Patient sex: M
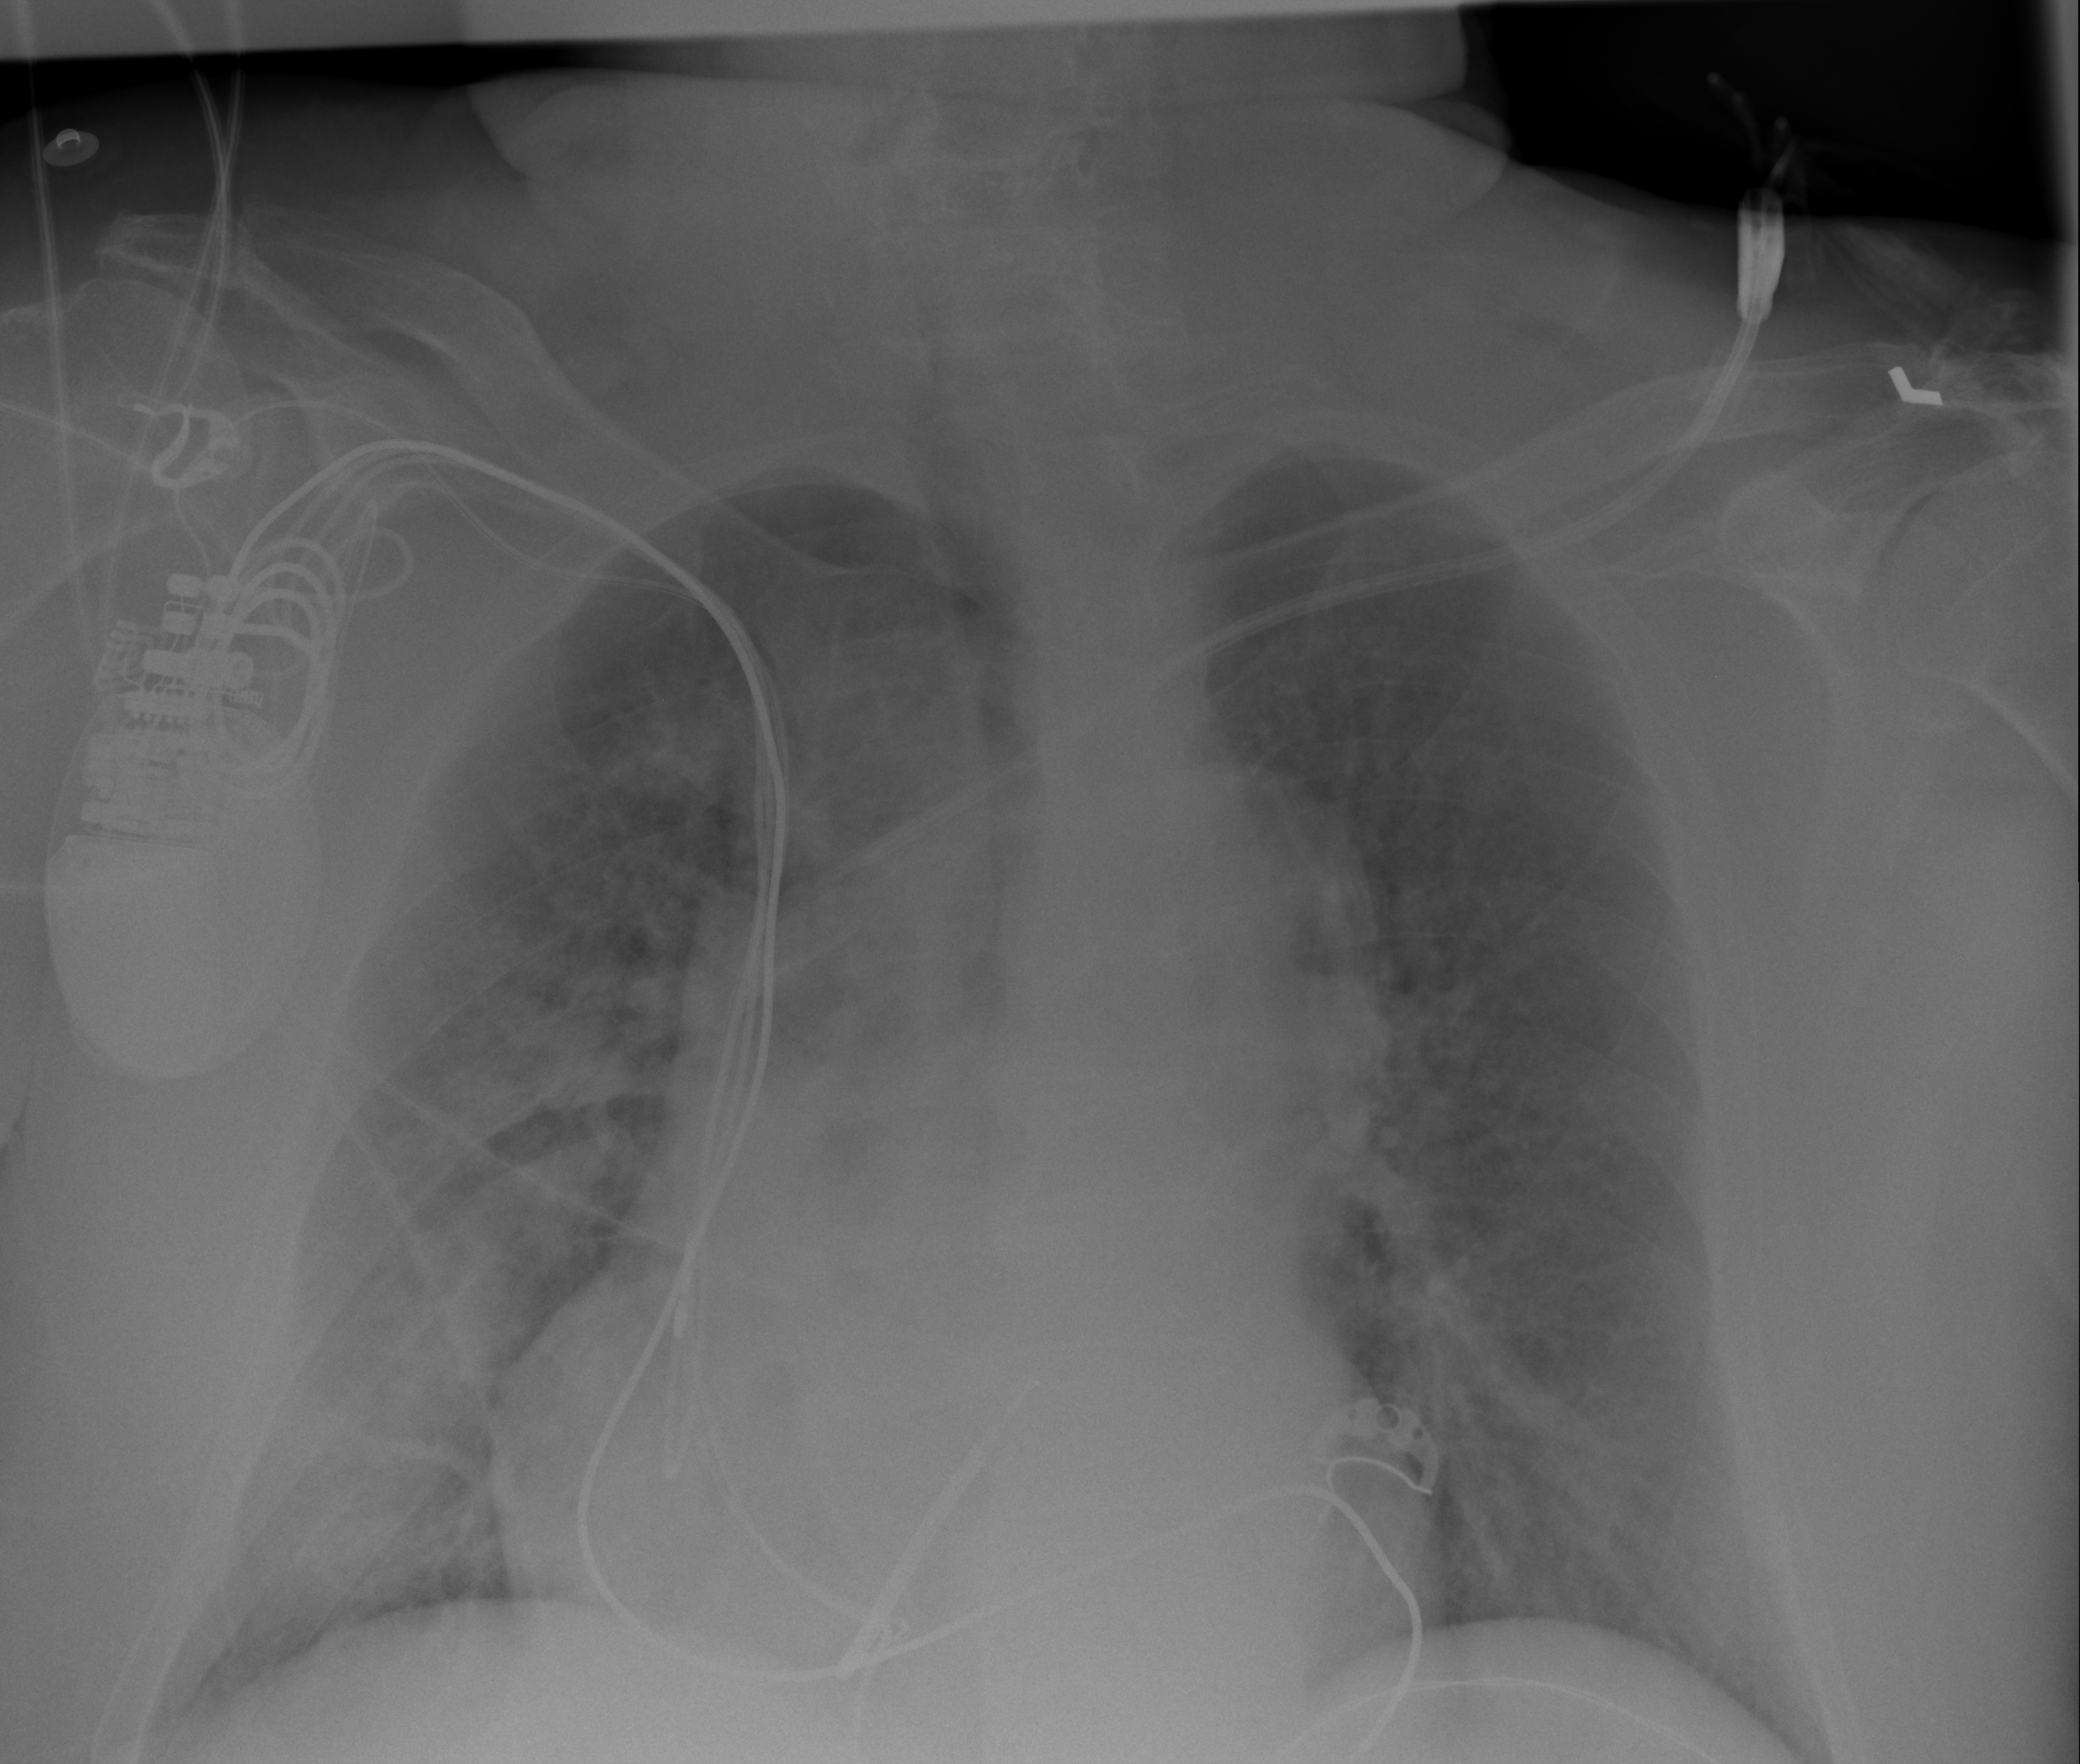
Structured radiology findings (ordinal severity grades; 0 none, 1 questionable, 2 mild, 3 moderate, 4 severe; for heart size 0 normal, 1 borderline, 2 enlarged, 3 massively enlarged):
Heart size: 2
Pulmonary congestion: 2
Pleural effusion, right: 2
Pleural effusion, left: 0
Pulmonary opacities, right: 3
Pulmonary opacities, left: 0
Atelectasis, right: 3
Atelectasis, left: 0